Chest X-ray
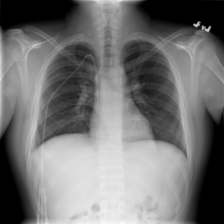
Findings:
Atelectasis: negative
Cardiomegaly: negative
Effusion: negative
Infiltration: negative
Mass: negative
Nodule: negative
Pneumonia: negative
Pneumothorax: negative
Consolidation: negative
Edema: negative
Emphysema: negative
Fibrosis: negative
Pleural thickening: negative
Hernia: negative